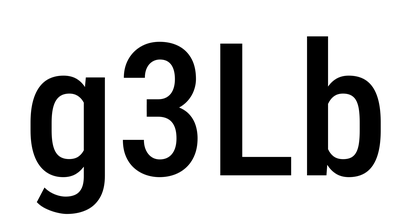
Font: Roboto_Condensed_Medium